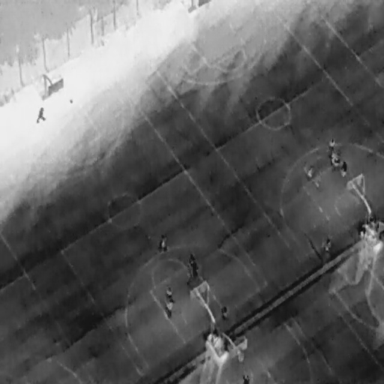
There are 13 People in the infrared image.